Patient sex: M
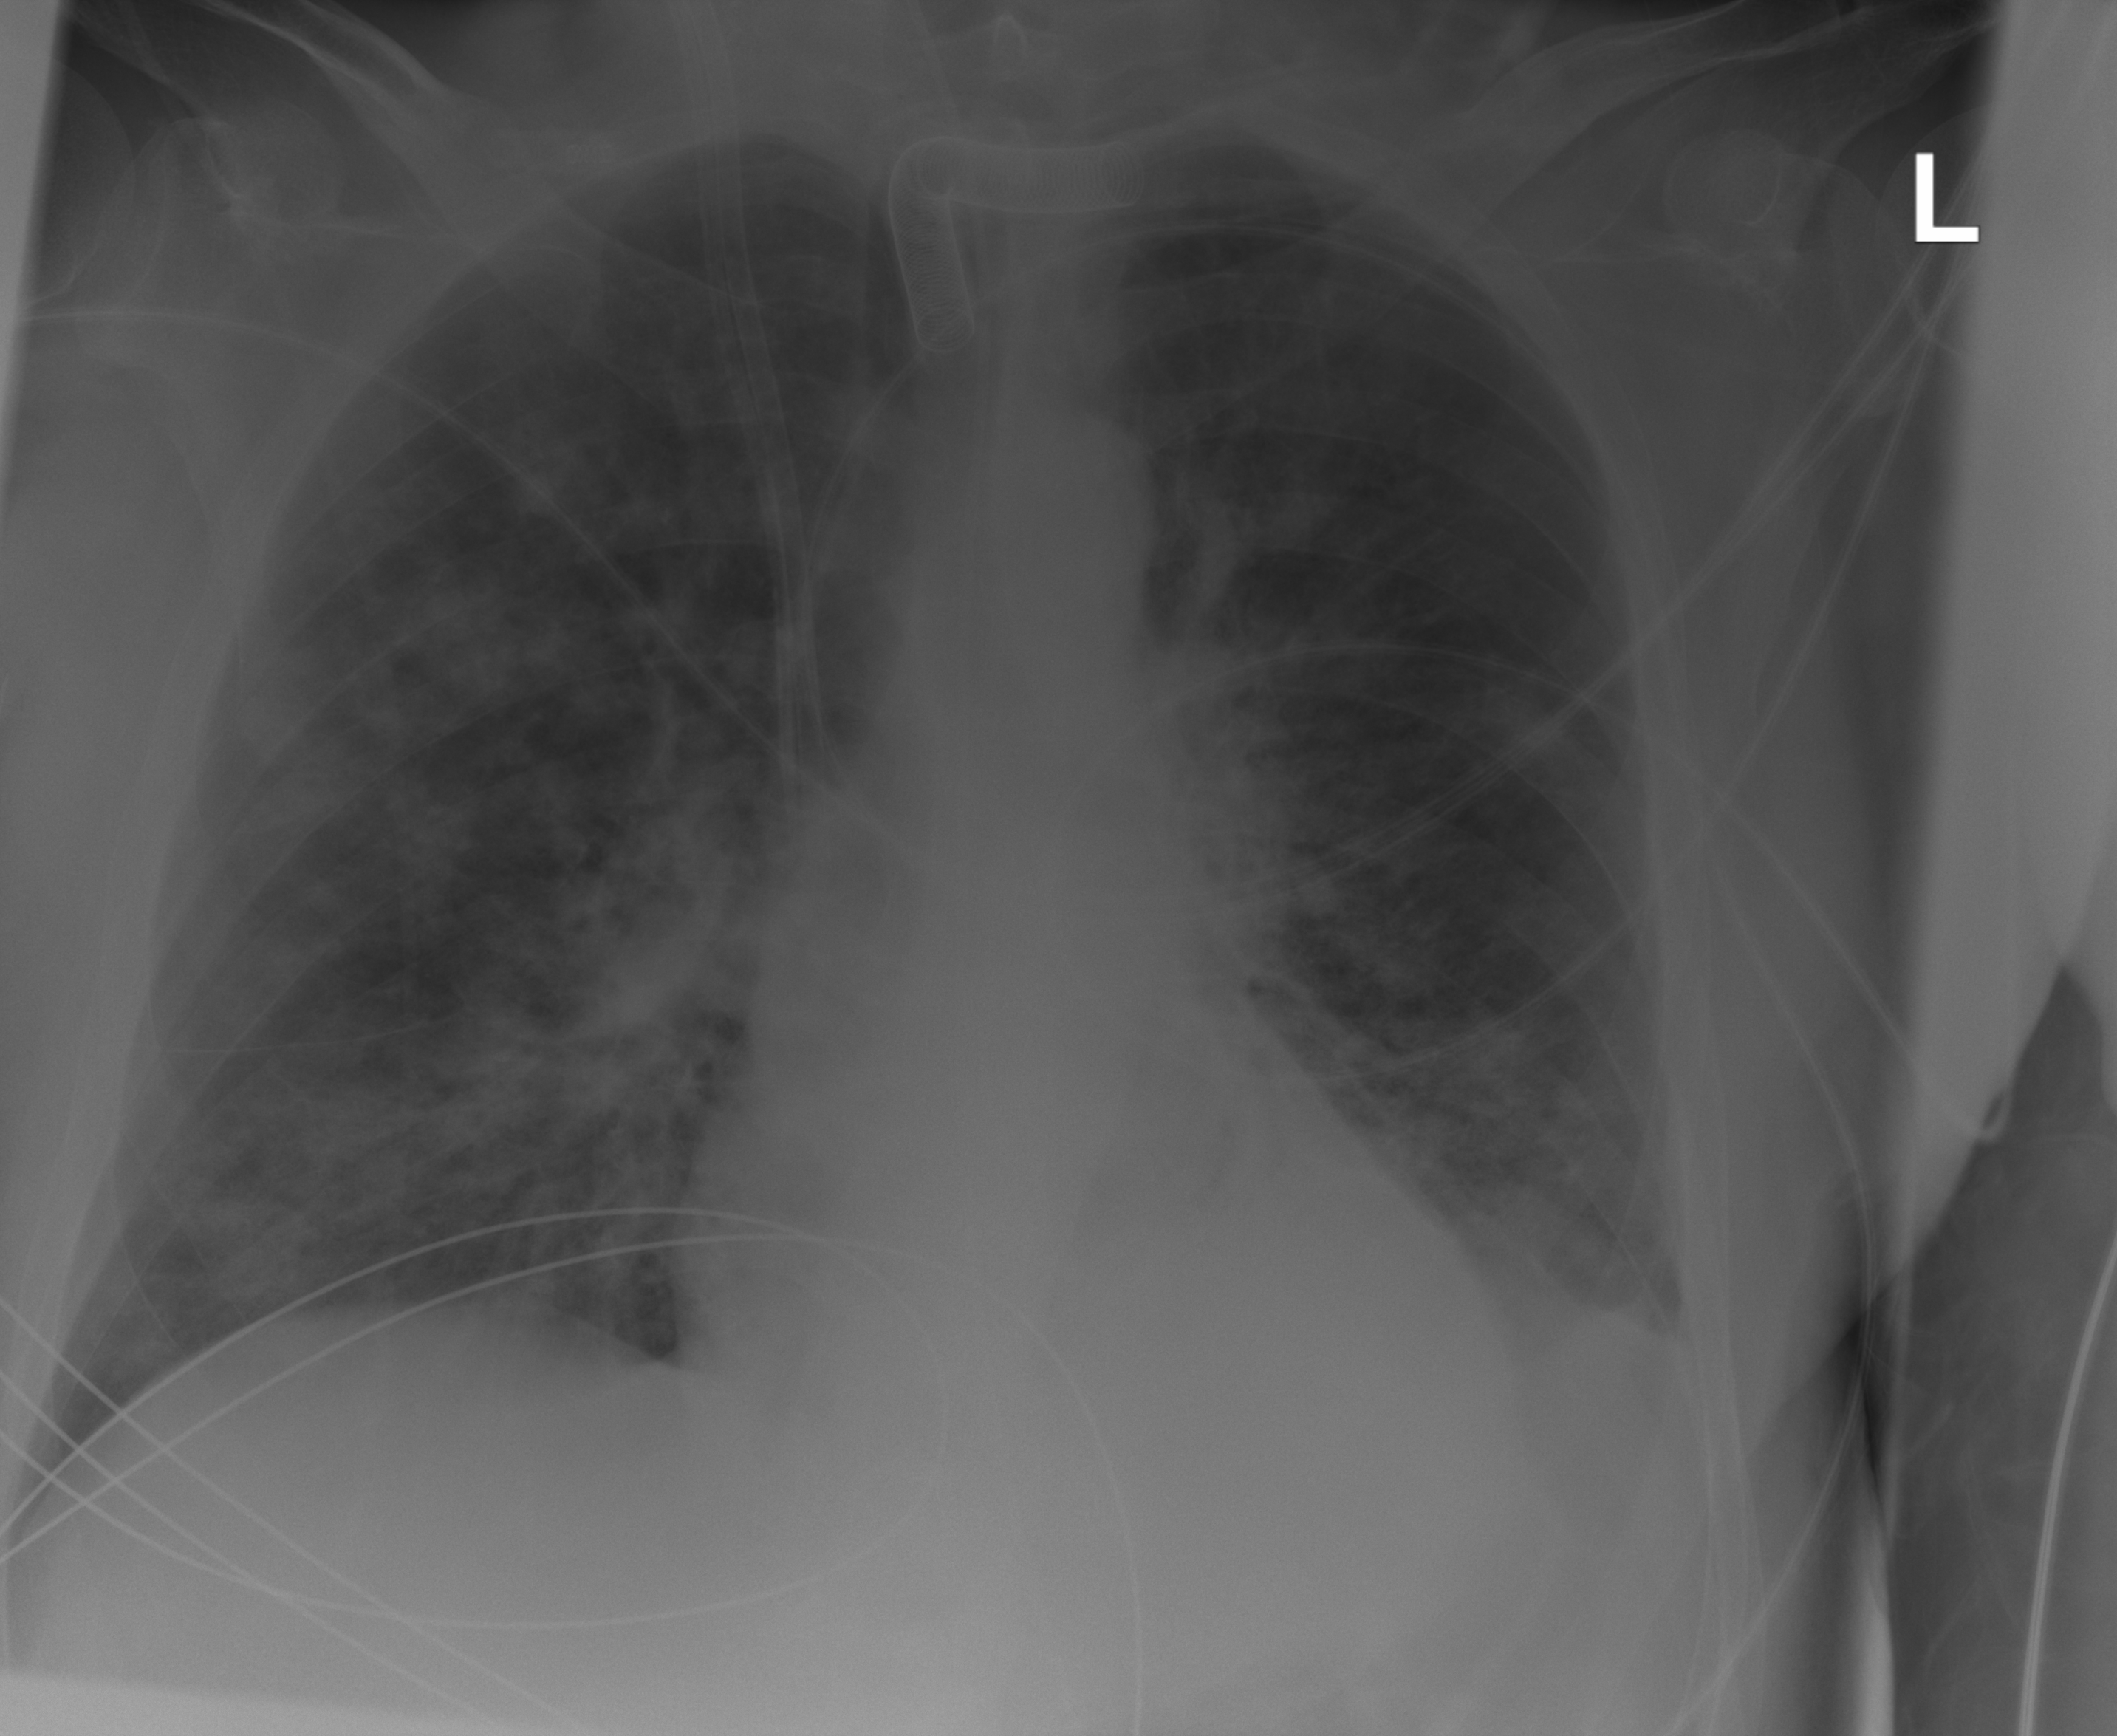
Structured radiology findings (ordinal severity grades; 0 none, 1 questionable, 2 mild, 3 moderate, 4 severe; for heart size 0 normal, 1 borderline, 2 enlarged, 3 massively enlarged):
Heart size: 1
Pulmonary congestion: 0
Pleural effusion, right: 0
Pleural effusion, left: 2
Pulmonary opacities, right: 3
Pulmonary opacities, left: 2
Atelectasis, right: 2
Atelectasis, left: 2